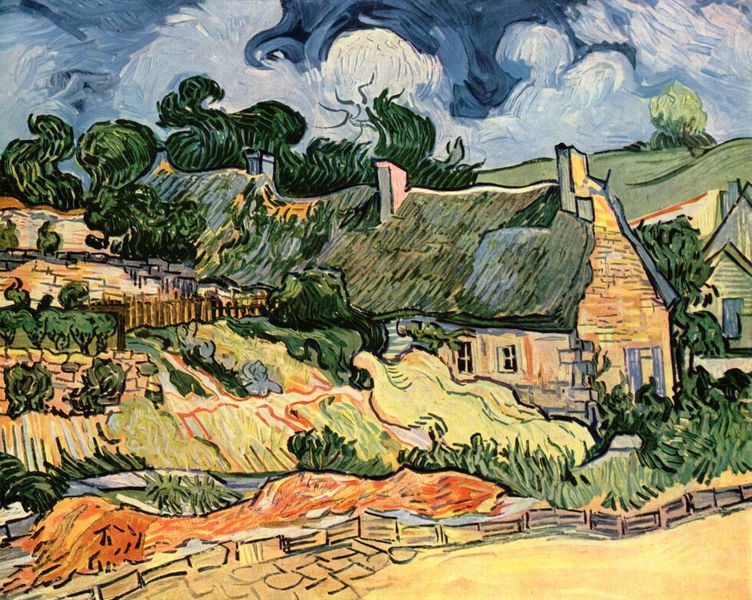
Titel: Hütten in Cordeville
Künstler: Vincent van Gogh
Standort: Paris
Institution: Musée d'Orsay
Schlagwörter: baum, berg, blau, gemälde, himmel, wasser, weiß, wolken, bäume, fluss, gelb, grün, impressionismus, landschaft, ocker, braun, bunt, fenster, geschwungen, grau, licht, orange, pastell, schwarz, strasse, tür, zeichnung, dach, gebäude, gras, haus, park, rot, weg, wiese, wolke, zaun, malerei, stein, steine, bach, feld, felder, häuser, hügel, natur, busch, büsche, gebüsch, hütte, sträucher, land, wald, bauern, fensterläden, kamin, kamine, schornstein, garten, hellblau, wellen, ort, türen, heu, dorf, dächer, mauer, schornsteine, linien, backstein, bauernhof, hof, zäune, van gogh, böschung, unruhe, blue, window, country, duktus, expressionism, green, old, windows, yellow, gogh, wirr, vincent van gogh, mauern, picasso, cloud, clouds, sky, tree, field, hill, hills, house, landscape, bauernhaus, roof, trees, village, beet, siedlung, gärten, bushes, garden, path, road, terrassen, color, impressionism, fence, town, vincent, feler, terassen, nutzgarten, farm, cottage, fields, paint, chimney, dramatic, swirls, hay, countryside, hous, mauaer, wolkee, funny, wavy, g, we, rooth